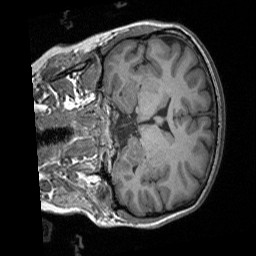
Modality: T1w
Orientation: coronal
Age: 31
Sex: female
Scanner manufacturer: siemens
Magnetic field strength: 3 T
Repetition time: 1.9 s
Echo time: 0.00252 s